Question: I have an issue with richfaces(4.3.2-final).
I'm trying to rerender a row/cells inside a rich:extendedDataTable. I can't get it to work.
The only thing that works is to rerender the whole table.
All examples/tutorials i can find are for version 3.3. Those solutions dont work for me.
I hope you can help me with a solution or a 4.2+ example/tutorial.
---

'''
<a4j:outputPanel layout="block" rendered="#{inactive}">
<h:outputText
value="#{cc.attrs.rowItem.getValue(cc.attrs.id)}"
styleClass="outputField"
style="#{cc.attrs.style}">
</h:outputText>
</a4j:outputPanel>
'''
'''
<a4j:outputPanel layout="block" rendered="#{active and field.echoed}">
<h:inputText
value="#{field.value}"
id="#{cc.attrs.id}ID"
disabled="#{field.disabled}"
readonly="#{field.readonly}"
rendered="true"
title="#{field.title}"/>
....
</a4j:outputPanel>
'''
'''
<a4j:ajax event="selectionchange"
listener="#{crudBean.actionForm.selectionListener}"
render="messages,saveButton,deleteButton,multiOccurenceTable"
/>
'''
'''
<td class="rf-edt-td-j_idt230">
<div class="rf-edt-c rf-edt-c-j_idt230">
<div class="rf-edt-c-cnt">
<div id="multiOccurenceTable:0:soort:soort">
<div id="multiOccurenceTable:0:soort:j_idt140">
<span class=" outputField" style="">VO</span>
</div>
</div>
</div>
</div>
</td>
'''
'''
<td class="rf-edt-td-j_idt230">
<div class="rf-edt-c rf-edt-c-j_idt230">
<div class="rf-edt-c-cnt">
<div id="multiOccurenceTable:1:soort:soort">
<div id="multiOccurenceTable:1:soort:j_idt240">
<input id="multiOccurenceTable:1:soort:soortID" name="multiOccurenceTable:1:soort:soortID" value="VO" type="text">
</div>
</div>
</div>
</div>
</td>
'''
The on selectionchange rerender is now put on the table:"multiOccurenceTable".
This works, on every selection change the whole table gets rerendered.
For performance i try to update the table on row or cell level. I can't get get this to work. I tried simple and more complex solutions, none worked. What am i doing wrong?
(most examples/tutorials are for richfaces 3.3 on the internet which could be a reason)
Try 1, manually updating the rows/cells:
: nothing happened when i pressed the 'save' button
'''
<a4j:commandLink actionListener="#{crudBean.actionForm.save}"
render="multiOccurenceTable:0,multiOccurenceTable:1,multiOccurenceTable:2"
reRender="multiOccurenceTable:0,multiOccurenceTable:1,multiOccurenceTable:2">Save
</a4j:commandLink>
'''
: nothing happened when i pressed the 'save1' button
'''
<a4j:commandLink actionListener="#{crudBean.actionForm.save}"
render="multiOccurenceTable:@rows(crudBean.actionForm.rowsToUpdate):soort"
reRender="multiOccurenceTable:@rows(crudBean.actionForm.rowsToUpdate):soort">Save1
</a4j:commandLink>
'''
I've also tried with with no succes according to this <URL>
If you got any possible solutions, please let me know.
---
My error is fixed. The error was not the rendering. but that the condition for rendering was set outside the component that was rendered. This resulted in rerendering the component with not updated values, which led to no change on the screen.
Lessons learned: If you have render conditions make sure the condition values are inside the rerendered component.
---
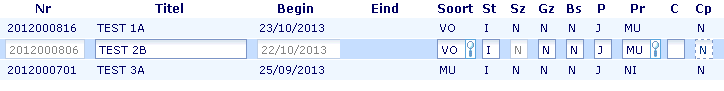
Answer: I'm not familiar enough with richfaces 4 to know the details of the extendedDatatable. A quick search led me to believe that it is possible to automagically render a row since a row isn't a component.
So you seems to be stuck having to render the individual cells.
Rendering works based on the clientId's of the components. You can find the exact ID's in your html code. Because it works on those clientId's the component you want to render already needs to be rendered.
In other words, you need to wrap your components with a panel that has an id and is rendered per default:
'''
<h:outputPanel layout="block" id="soortPanel">
<h:outputText
value="#{cc.attrs.rowItem.getValue(cc.attrs.id)}"
rendered="#{inactive}">
</h:outputText>
<h:inputText
value="#{field.value}"
rendered="#{active}"/>
</h:outputPanel>
'''
The outputpanel should get an id like: and you should be able to render that id.